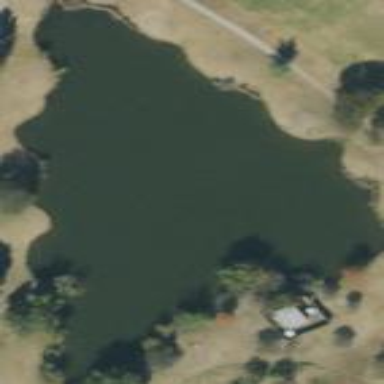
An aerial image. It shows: Water hazard on golf course. The hazard is natural water feature.